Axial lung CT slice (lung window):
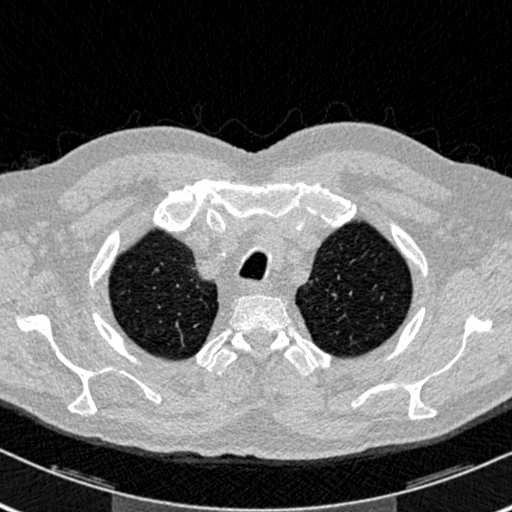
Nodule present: no